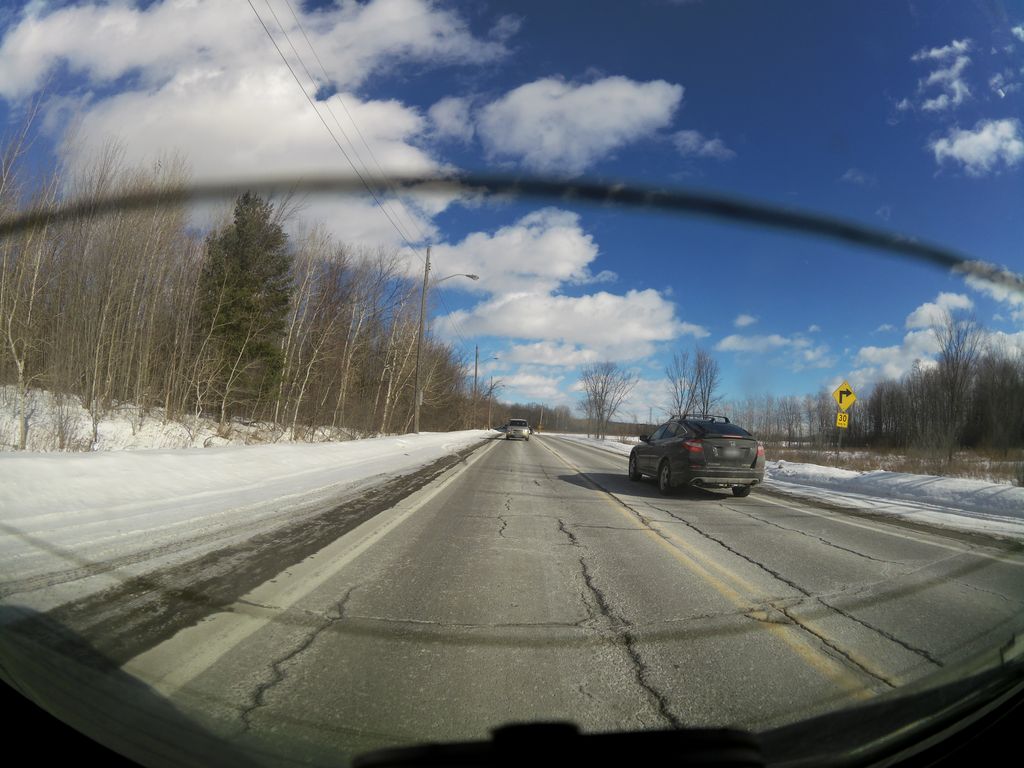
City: ottawa-gatineau